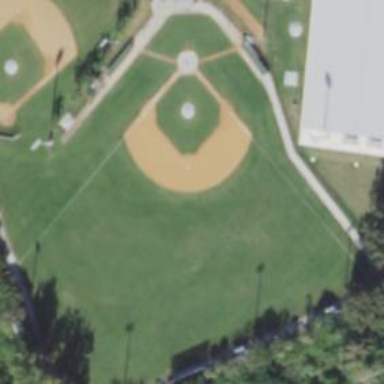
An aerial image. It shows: Baseball pitch for leisure and sports activities.